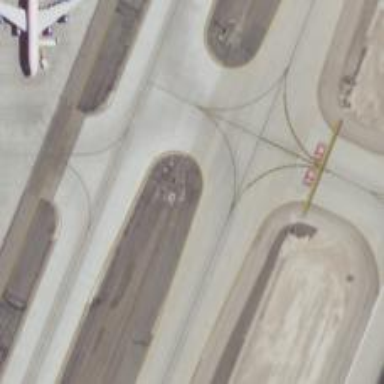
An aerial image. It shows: Image of taxiway at airport.